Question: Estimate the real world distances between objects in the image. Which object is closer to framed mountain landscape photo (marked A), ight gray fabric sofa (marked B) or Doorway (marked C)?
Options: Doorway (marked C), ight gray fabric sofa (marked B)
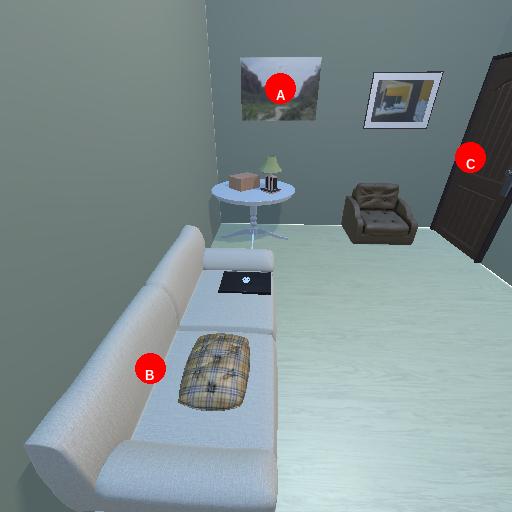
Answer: Doorway (marked C)